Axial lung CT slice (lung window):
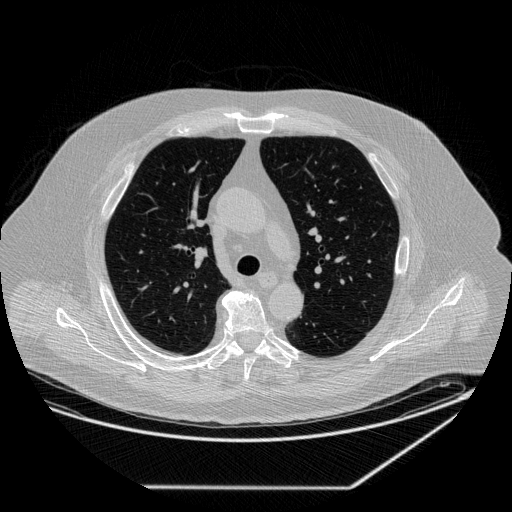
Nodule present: no